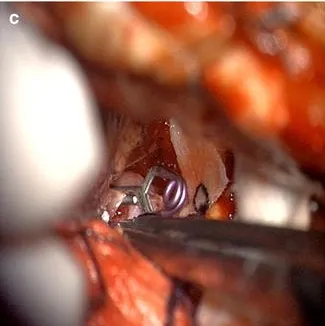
Intraoperative photograph and post-operative CT scan showed the clipped aneurysm without any complications (c, d).
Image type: medical_photograph (other_medical_photograph)